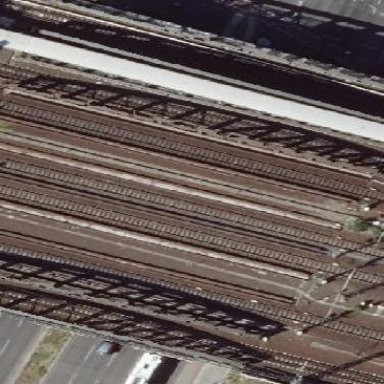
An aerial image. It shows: Bridge with beam structure.